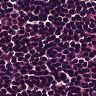
Metastatic tissue present: no